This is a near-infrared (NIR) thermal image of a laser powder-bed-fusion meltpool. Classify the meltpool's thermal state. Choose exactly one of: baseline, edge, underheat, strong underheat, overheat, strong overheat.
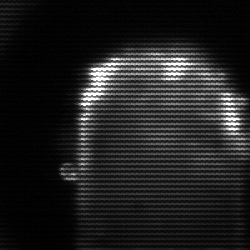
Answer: baseline